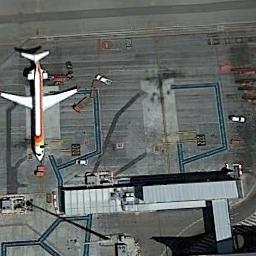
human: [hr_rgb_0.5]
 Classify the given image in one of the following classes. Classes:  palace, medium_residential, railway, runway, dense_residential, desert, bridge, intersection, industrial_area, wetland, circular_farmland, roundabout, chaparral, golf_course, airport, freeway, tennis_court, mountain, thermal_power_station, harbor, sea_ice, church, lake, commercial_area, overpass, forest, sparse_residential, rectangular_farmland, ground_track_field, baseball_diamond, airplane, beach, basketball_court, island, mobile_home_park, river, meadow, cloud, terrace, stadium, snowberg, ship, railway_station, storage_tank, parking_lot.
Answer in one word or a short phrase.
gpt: airplane